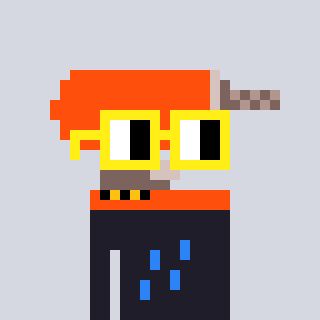
a pixel art character with square yellow glasses, a drill-shaped head and a grayscale-colored body on a cool background